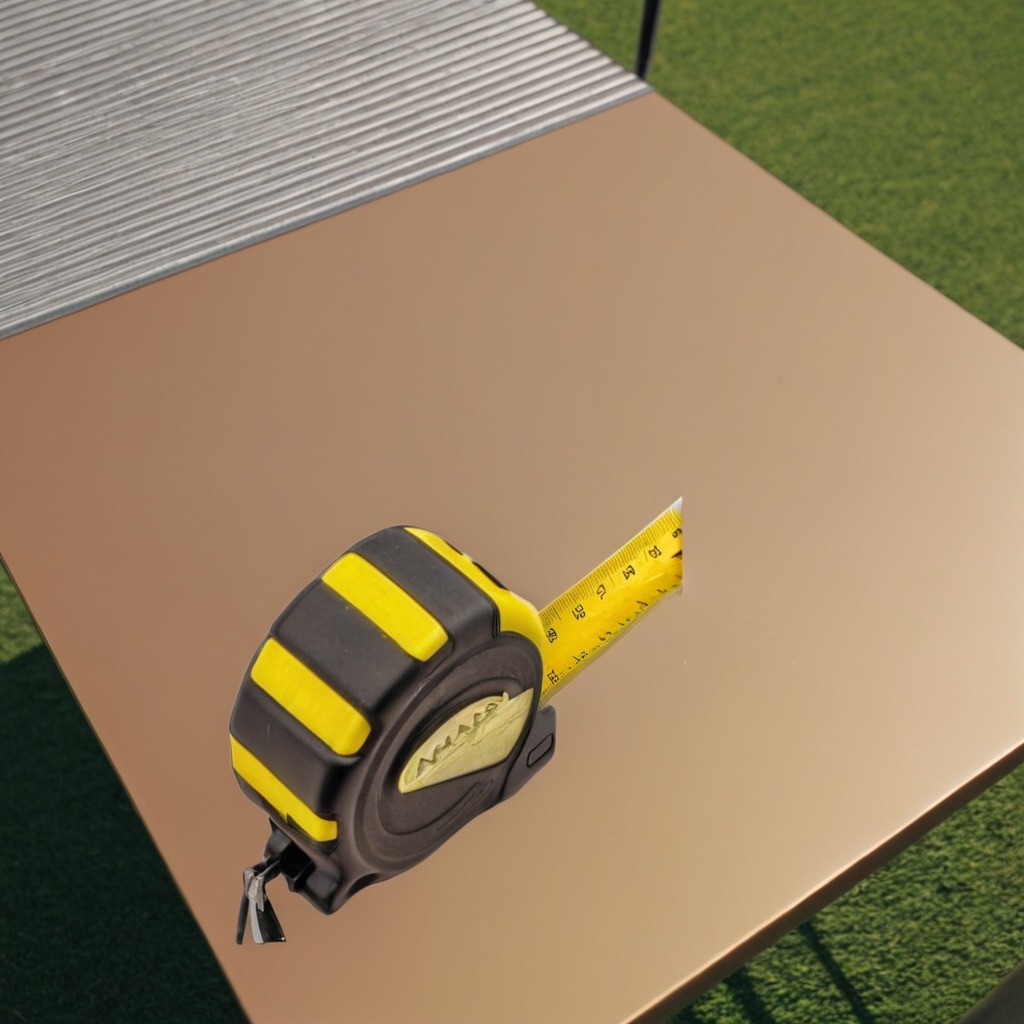
A measuring tape is lying on a clean utility table in a temporary outdoor tool station afternoon light present textured surface.